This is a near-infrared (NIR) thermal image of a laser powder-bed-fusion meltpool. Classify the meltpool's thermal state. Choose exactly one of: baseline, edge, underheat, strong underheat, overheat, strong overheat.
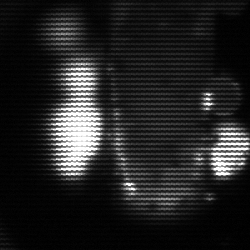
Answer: strong underheat